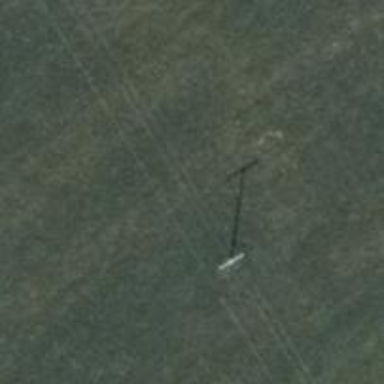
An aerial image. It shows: Power pole.